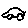
Label: car